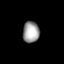
Tissue: lung
Cell type: Epithelial cells
Senescence score: 0.1958
Nuclear area (px): 346
Mean DAPI intensity: 157.676